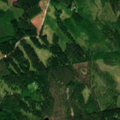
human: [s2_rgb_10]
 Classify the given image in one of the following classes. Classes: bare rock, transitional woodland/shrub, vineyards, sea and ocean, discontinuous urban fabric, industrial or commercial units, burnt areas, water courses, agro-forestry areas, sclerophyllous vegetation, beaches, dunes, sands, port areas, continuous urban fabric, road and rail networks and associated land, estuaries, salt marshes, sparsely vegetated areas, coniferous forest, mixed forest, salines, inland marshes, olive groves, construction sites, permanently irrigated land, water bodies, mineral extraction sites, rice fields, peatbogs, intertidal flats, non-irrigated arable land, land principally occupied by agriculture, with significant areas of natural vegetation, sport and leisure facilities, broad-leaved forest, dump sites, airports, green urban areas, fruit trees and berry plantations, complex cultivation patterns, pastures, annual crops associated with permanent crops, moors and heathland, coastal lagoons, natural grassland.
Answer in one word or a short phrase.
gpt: coniferous forest, mixed forest, transitional woodland/shrub